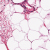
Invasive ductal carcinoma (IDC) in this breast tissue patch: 0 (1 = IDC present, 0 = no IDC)